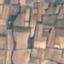
Label: PermanentCrop